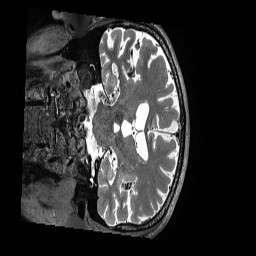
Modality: T2w
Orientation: coronal
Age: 77
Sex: female